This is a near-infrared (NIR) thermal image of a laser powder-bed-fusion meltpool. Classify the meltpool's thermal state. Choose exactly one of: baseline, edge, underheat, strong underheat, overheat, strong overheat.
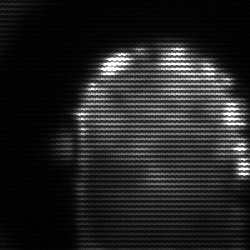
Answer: baseline